Field crop: tomato
Growth stage: 1
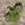
Species: solanum